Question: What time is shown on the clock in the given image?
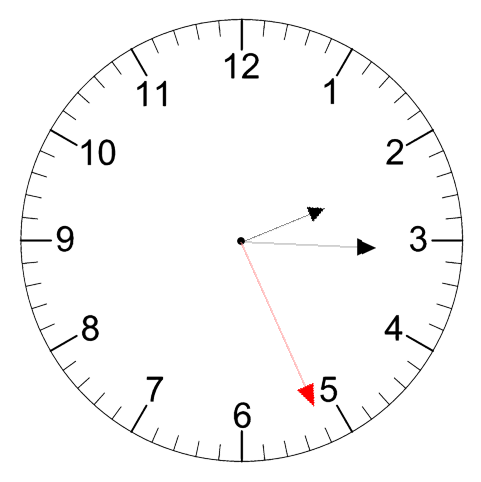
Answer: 02:15:26